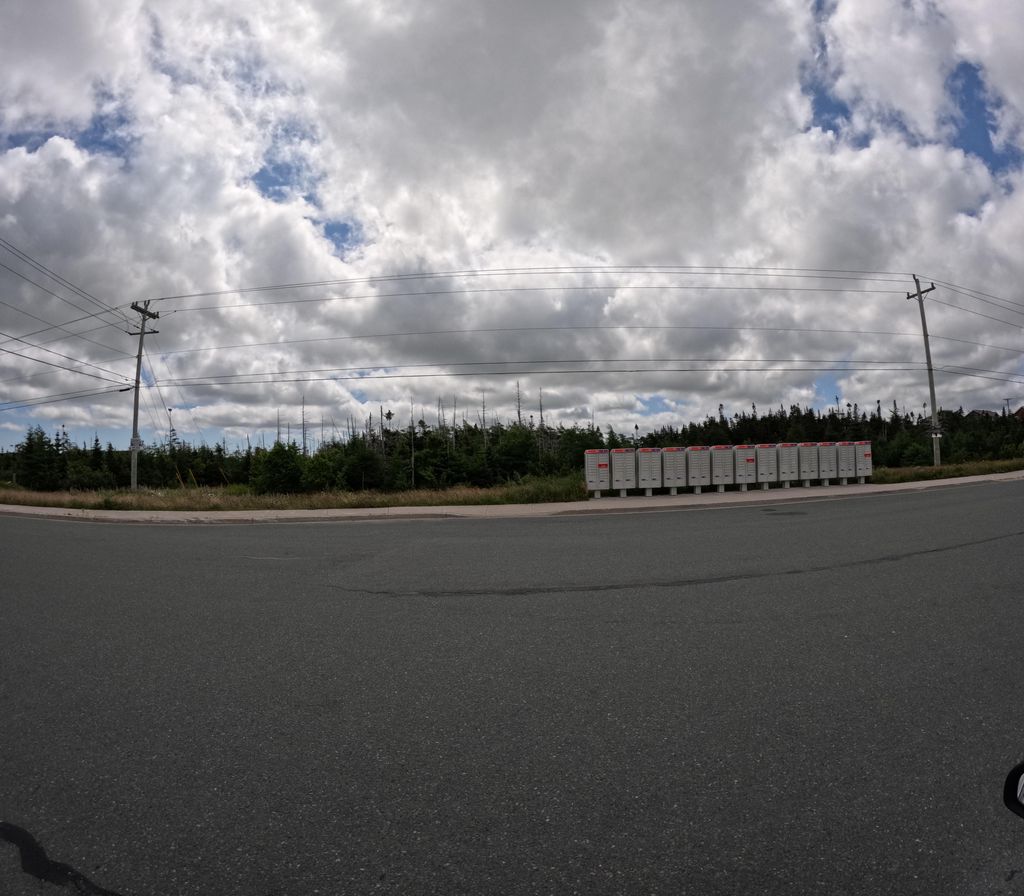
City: st_johns